Question: I tried program to login to warezbb, somehow i think it doesn't return or idk what the problem, help me out , even if i entered the correct login details it still came out "else msgbox"
'''
Public Class Form1 'From the code in the provided picture, you missed this line
Private Sub Button1_Click(ByVal sender As System.Object, ByVal e As System.EventArgs) Handles Button1.Click
If Login(TextBox1.Text, TextBox2.Text) = True Then
MsgBox("you are logged in")
Else
MsgBox("Either password or username is incorrect , please try again")
End If
End Sub
Function Login(ByVal username As String, ByVal password As String)
Try
Dim webRequest As HttpWebRequest
webRequest = CType(Net.WebRequest.Create("http://www.warez-bb.org/login.php?redirect="), WebRequest)
webRequest.Method = "POST"
webRequest.Method = "application/x-www-form-urlencoded"""
Dim Byte1 As Byte() = Encoding.UTF8.GetBytes("username=" & username & "&password=" & password & "&autologin=on&redirect=&login=Log+in")
webRequest.ContentLength = Byte1.Length
Dim Stream As Stream = webRequest.GetRequestStream
Stream.Write(Byte1, 0, Byte1.Length)
Stream.Close()
Dim respond As HttpWebResponse = webRequest.GetResponse
Stream = respond.GetResponseStream
Dim reader As New StreamReader(Stream)
Dim ServerRespond As String = reader.ReadToEnd
reader.Close()
Stream.Close()
If InStr(ServerRespond, "You have successfully logged in") Then
Return True
End If
Catch ex As Exception
Return False
End Try
End Function
End Class
'''

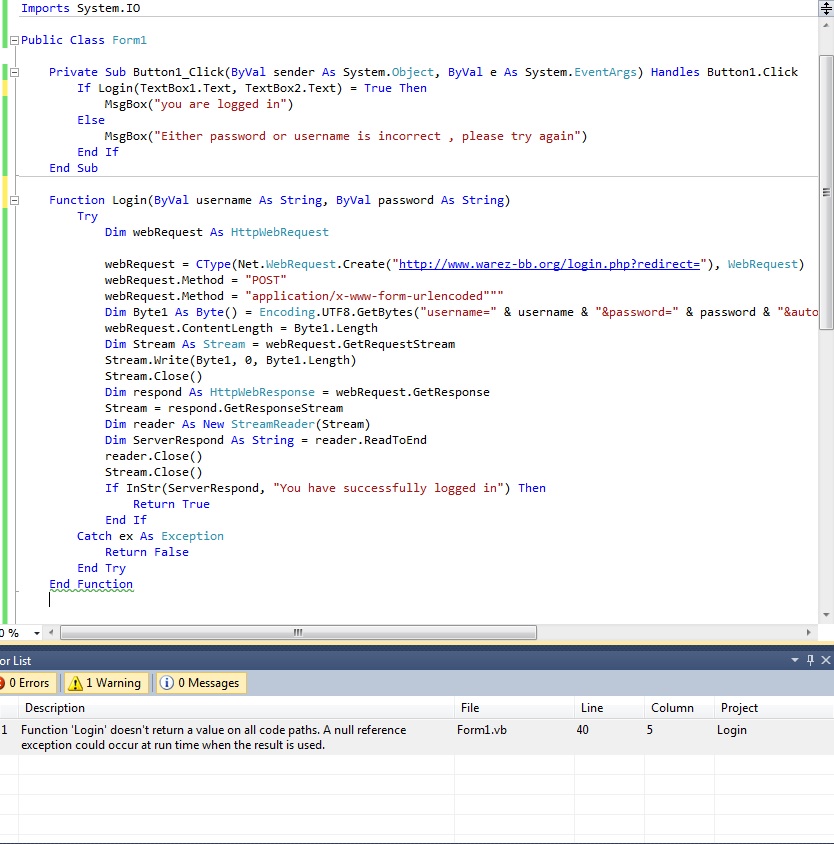
Answer: The error you are getting is quite descriptive: you cannot create a function where you haven't accounted for all the possible options to return a value. In your code you are missing the 'else' to the condition 'If InStr(ServerRespond, "You have successfully logged in") Then' (you should write, 'else return False').
The best way to avoid this kind of problems is setting a 'return' statement at the end of the function taking care of any situation not accounted for by the code above. Example:
'''
Function Login(ByVal username As String, ByVal password As String)
Dim returnedVal As Boolean = False
Try
Dim webRequest As HttpWebRequest
webRequest = CType(Net.WebRequest.Create("http://www.warez-bb.org/login.php?redirect="), WebRequest)
webRequest.Method = "POST"
webRequest.Method = "application/x-www-form-urlencoded"""
Dim Byte1 As Byte() = Encoding.UTF8.GetBytes("username=" & username & "&password=" & password & "&autologin=on&redirect=&login=Log+in")
webRequest.ContentLength = Byte1.Length
Dim Stream As Stream = webRequest.GetRequestStream
Stream.Write(Byte1, 0, Byte1.Length)
Stream.Close()
Dim respond As HttpWebResponse = webRequest.GetResponse
Stream = respond.GetResponseStream
Dim reader As New StreamReader(Stream)
Dim ServerRespond As String = reader.ReadToEnd
reader.Close()
Stream.Close()
If InStr(ServerRespond, "You have successfully logged in") Then
Return True
End If
Catch ex As Exception
Return False
End Try
Return returnedVal
End Function
'''